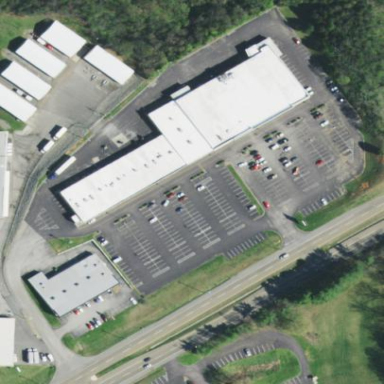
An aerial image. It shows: Retail area.